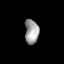
Tissue: lung
Cell type: Endothelial cells
Senescence score: 0.6214
Nuclear area (px): 333
Mean DAPI intensity: 159.526